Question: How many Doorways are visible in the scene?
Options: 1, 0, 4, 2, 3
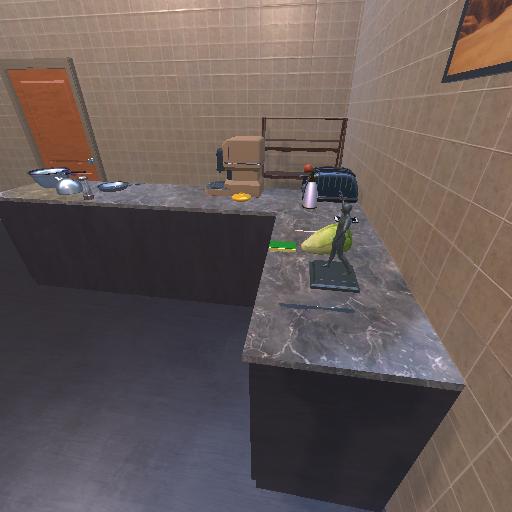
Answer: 1